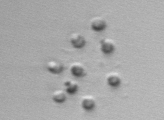
Label: Parvicorbicula_socialis